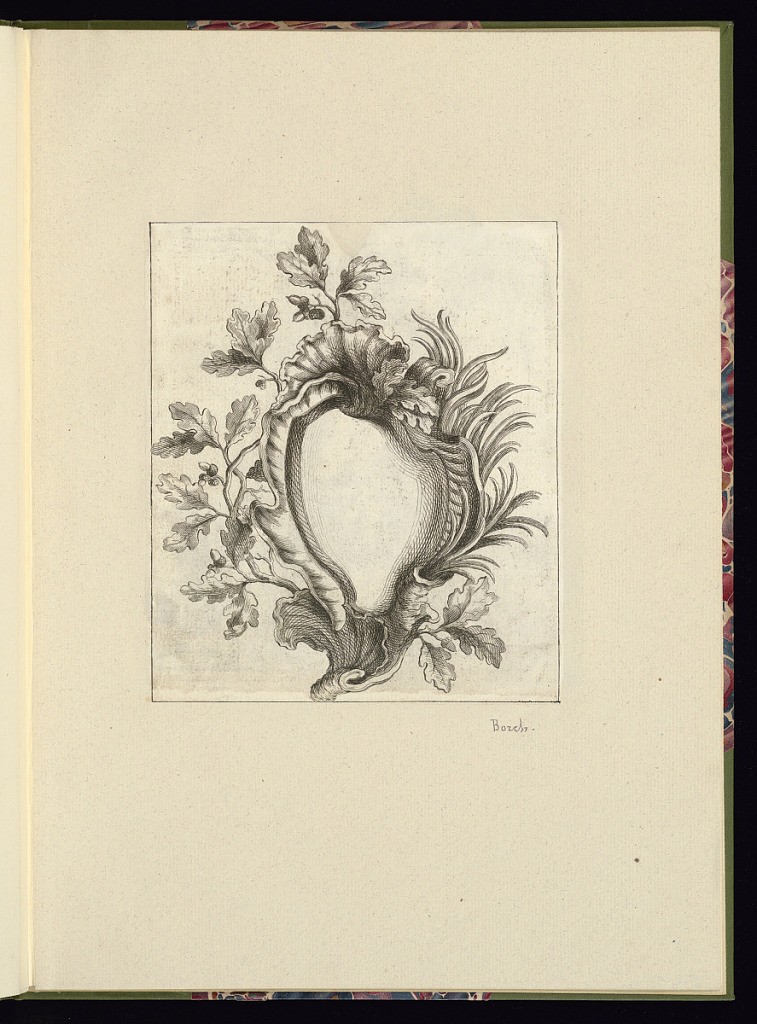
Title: Cartouche Design
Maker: Borch, active mid 18th century
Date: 1729–68
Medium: Etching and engraving on paper
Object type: Print
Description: Design for an asymmetrical cartouche framed by shell motifs, palm leaves, and foliate branches with acorns.